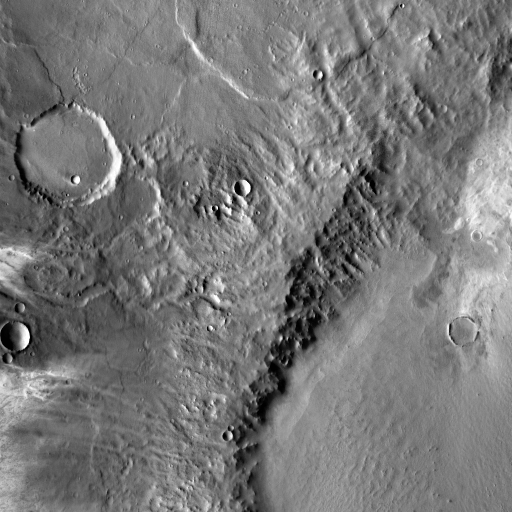
Crater classes present: Background, Other, Buried, Secondary